Field crop: maize
Growth stage: 1
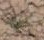
Species: salsola